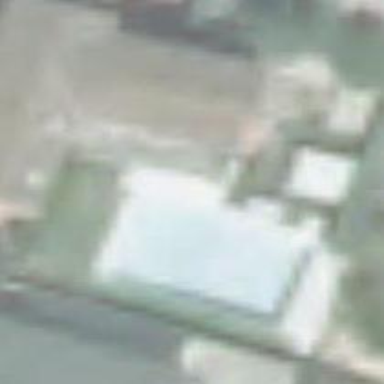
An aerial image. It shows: Swimming pool located in leisure land.